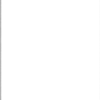
Label: not_dusty